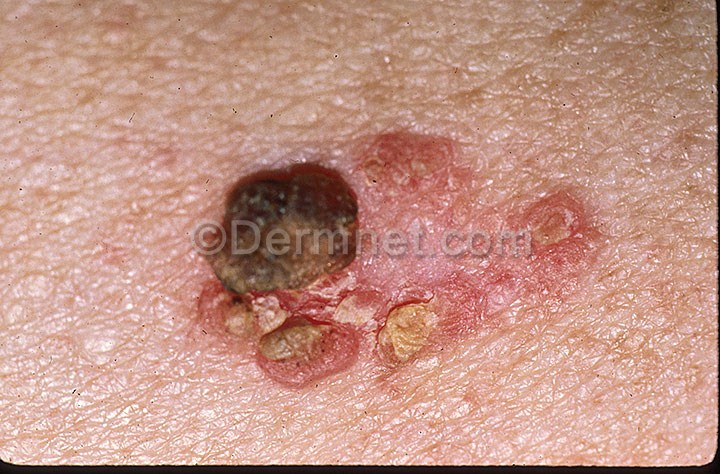
Disease: Actinic Keratosis Basal Cell Carcinoma and other Malignant Lesions